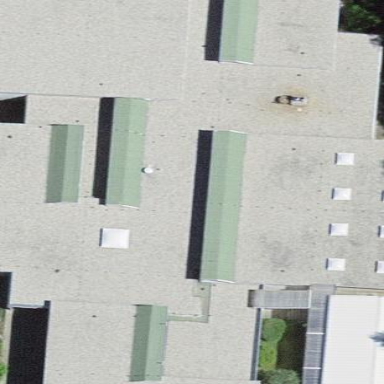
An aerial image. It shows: School building.